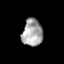
Tissue: prostate
Cell type: T cells
Senescence score: 0.1965
Nuclear area (px): 546
Mean DAPI intensity: 166.187